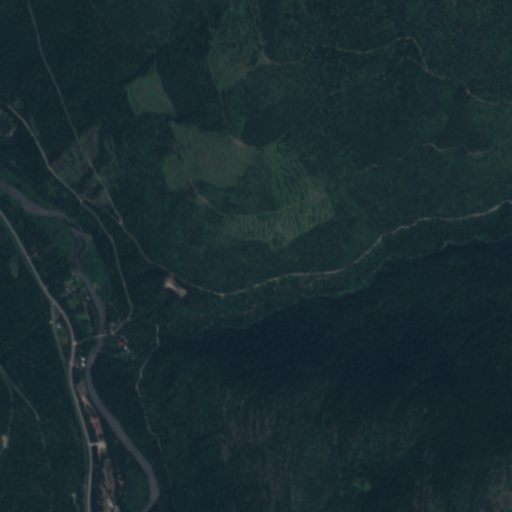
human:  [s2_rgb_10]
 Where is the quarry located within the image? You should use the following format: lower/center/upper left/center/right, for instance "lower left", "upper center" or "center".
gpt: The quarry is located in the center left of the image.
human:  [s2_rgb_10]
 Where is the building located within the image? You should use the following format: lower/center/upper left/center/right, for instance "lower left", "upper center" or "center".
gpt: The building is located in the lower left of the image.
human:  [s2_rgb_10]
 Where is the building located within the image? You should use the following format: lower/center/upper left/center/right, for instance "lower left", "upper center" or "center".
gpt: The building is located in the left of the image.
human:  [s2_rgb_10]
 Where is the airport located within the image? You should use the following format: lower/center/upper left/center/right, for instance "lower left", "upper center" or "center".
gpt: There is no airport in the image.